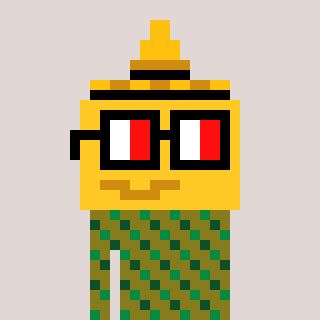
a pixel art character with square glasses with black frames and red eyes, a mustard-shaped head and a gunk-colored body on a warm background